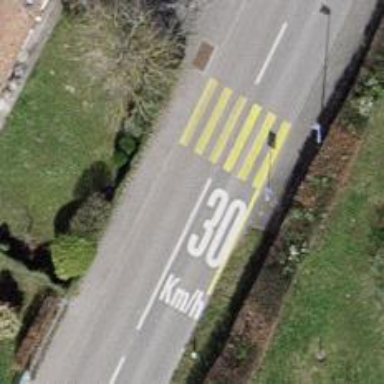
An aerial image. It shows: Crossing road.